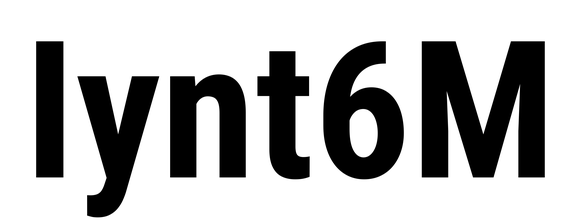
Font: Roboto_Condensed_Bold